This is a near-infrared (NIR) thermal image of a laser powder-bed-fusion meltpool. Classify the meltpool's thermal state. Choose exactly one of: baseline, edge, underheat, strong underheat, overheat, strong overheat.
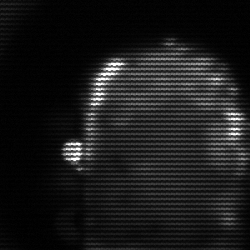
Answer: baseline